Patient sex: M
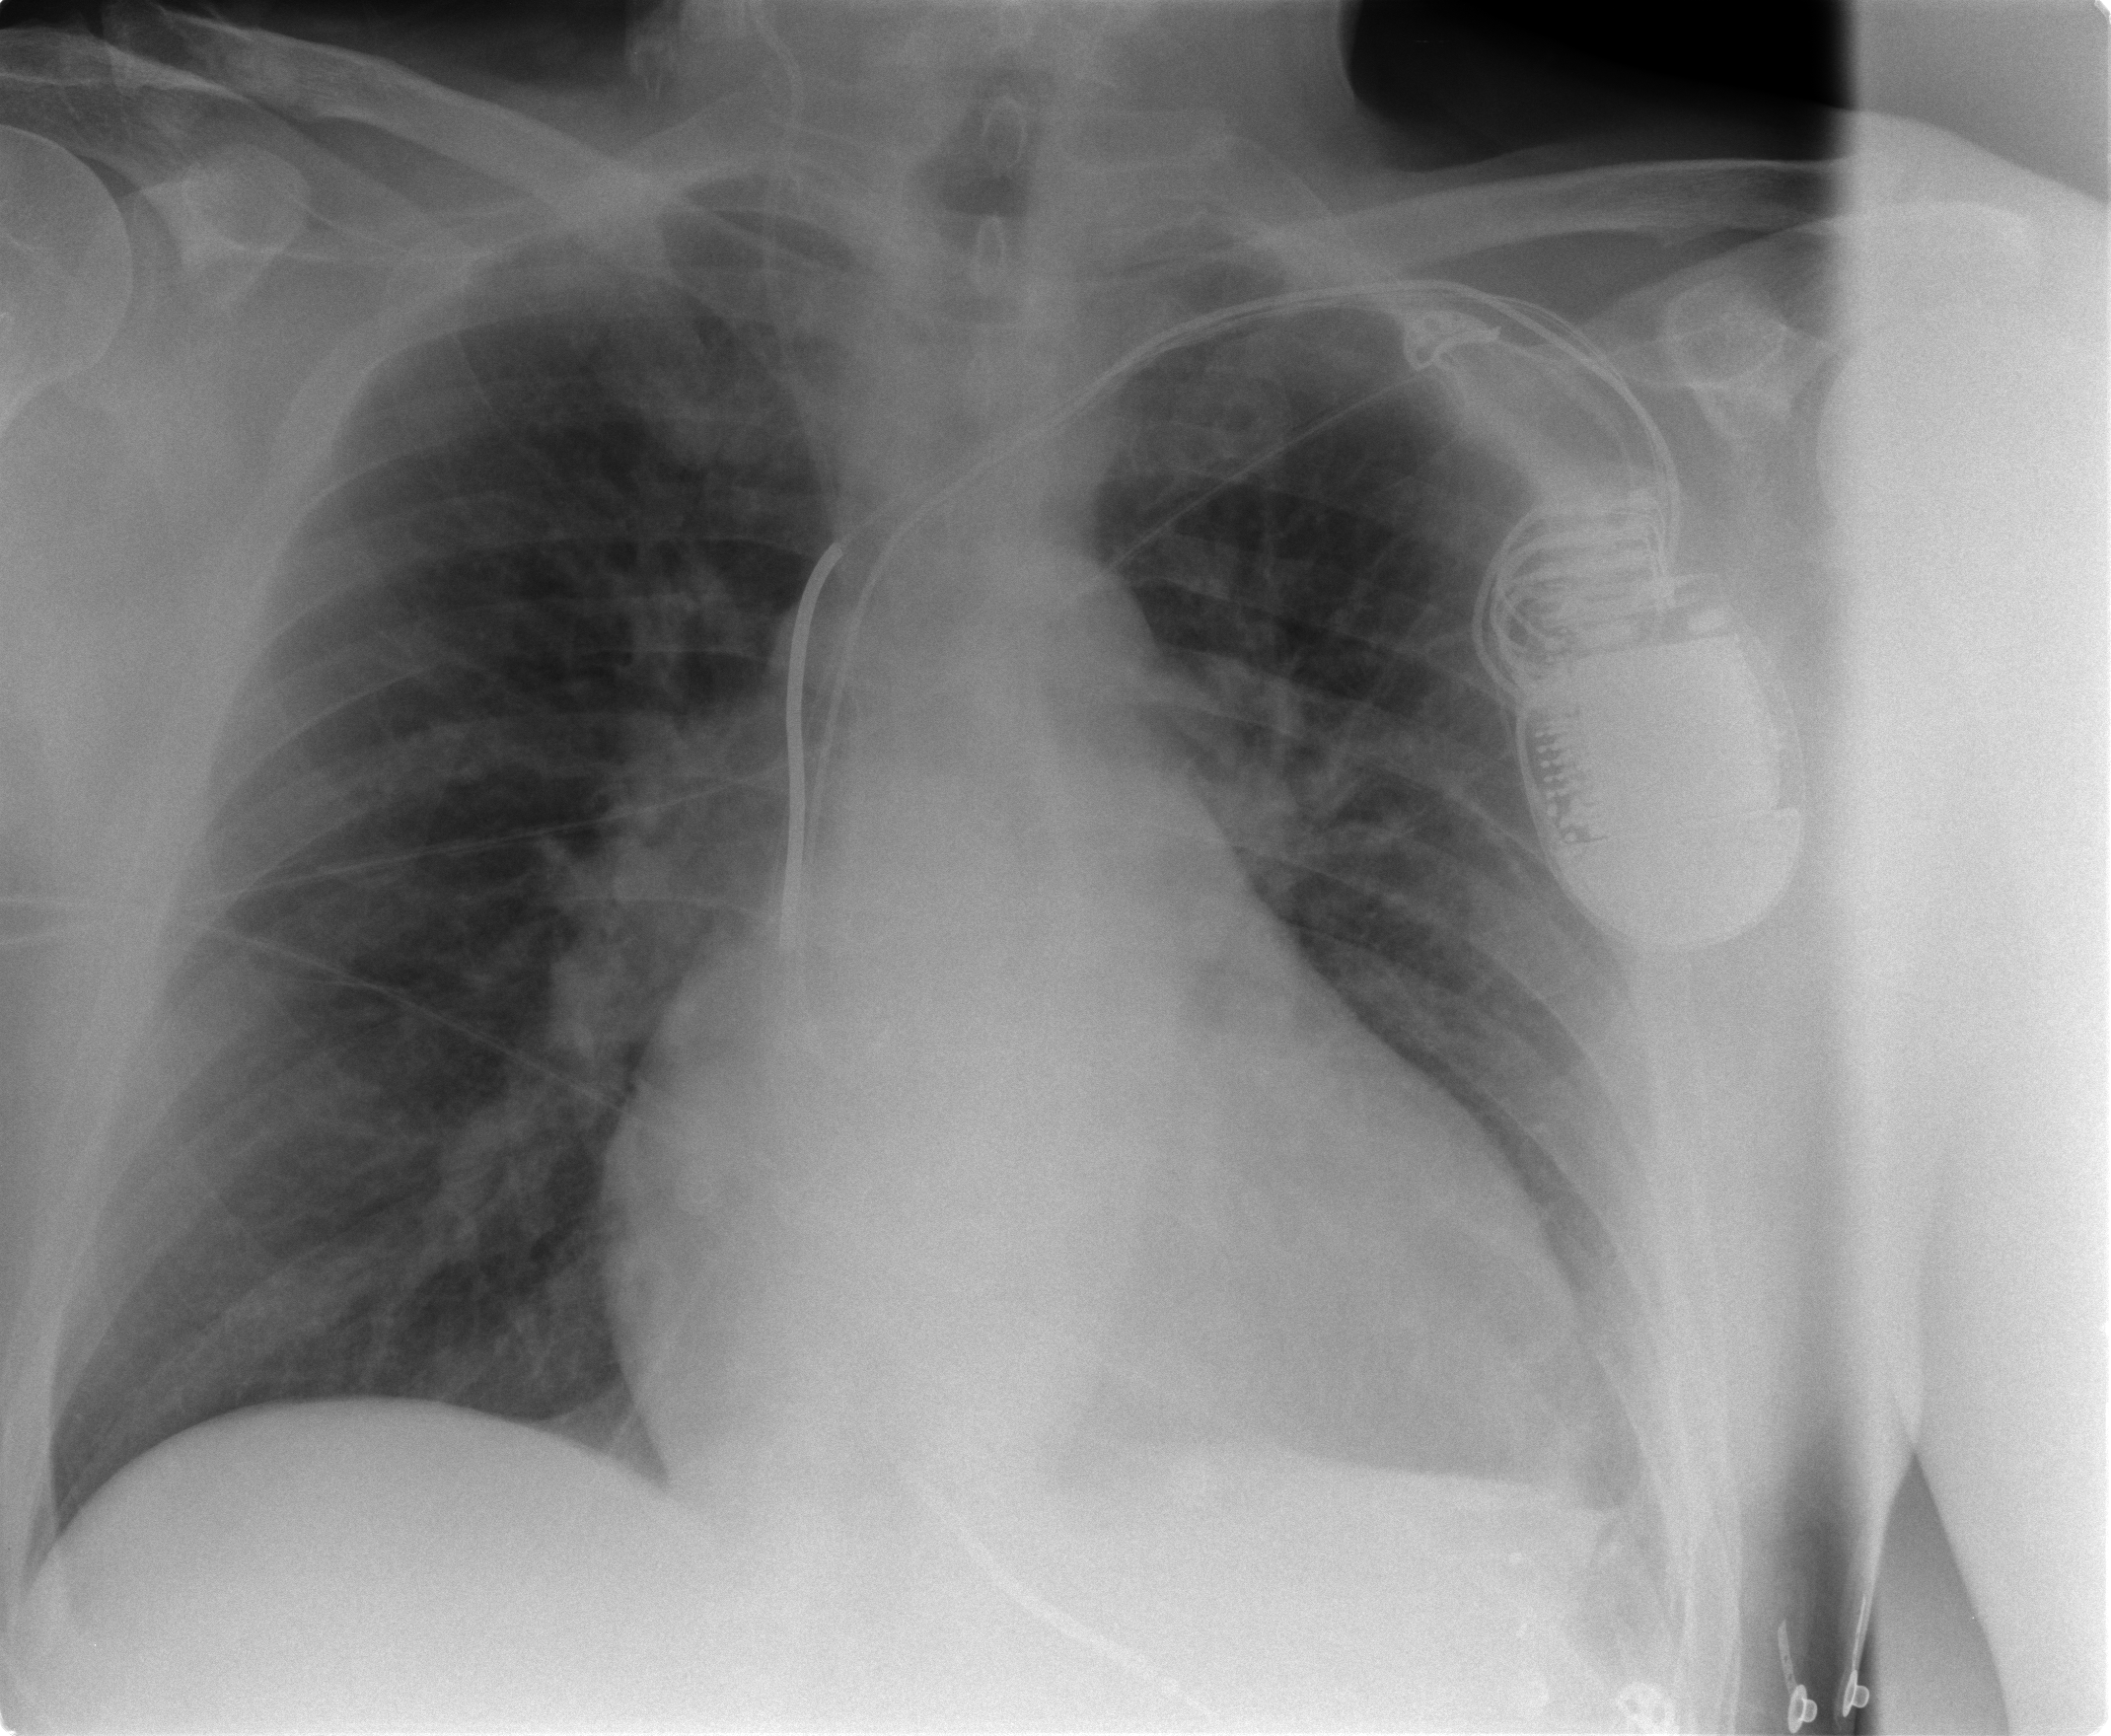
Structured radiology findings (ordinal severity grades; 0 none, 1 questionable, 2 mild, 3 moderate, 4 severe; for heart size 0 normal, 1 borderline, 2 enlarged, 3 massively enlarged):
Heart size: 2
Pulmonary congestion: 0
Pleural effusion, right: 0
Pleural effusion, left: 0
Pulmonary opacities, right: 0
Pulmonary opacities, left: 0
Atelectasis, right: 0
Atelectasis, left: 2